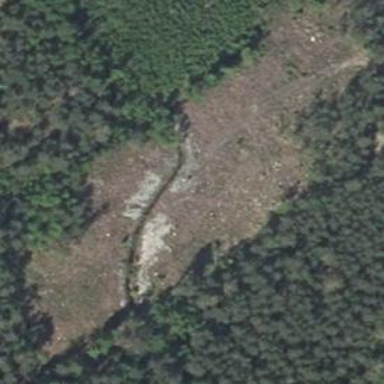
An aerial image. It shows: Clearcut area created by human activity.